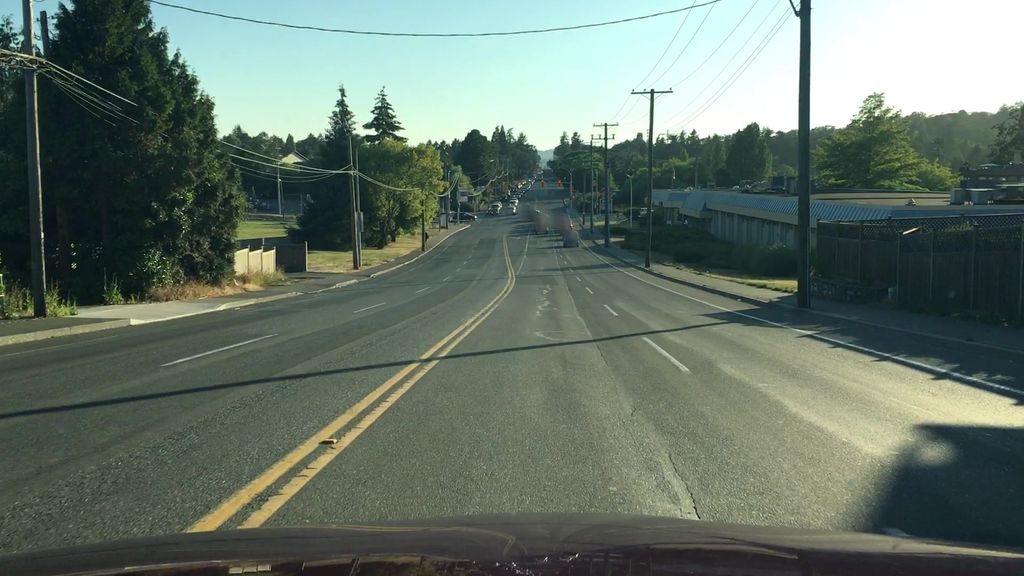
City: victoria